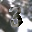
Label: 3